Question: I just installed PostgreSQL 13 on my windows 10 pc and when I opened pgadmin 4 I got this error

please help me to solve this problem
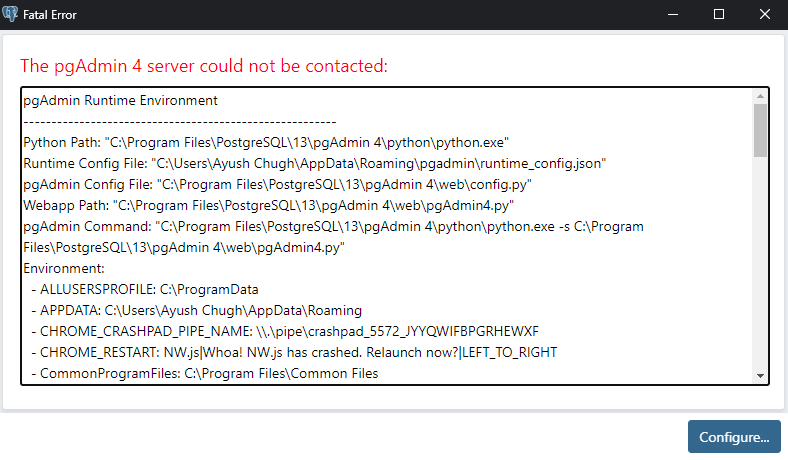
Answer: Try clearing out the C:\Users%USERNAME%\AppData\Roaming\pgAdmin folder and after that run de pgAdmin as Administrator